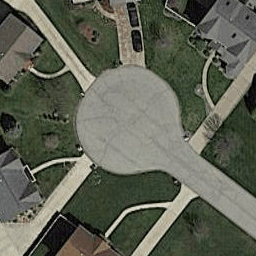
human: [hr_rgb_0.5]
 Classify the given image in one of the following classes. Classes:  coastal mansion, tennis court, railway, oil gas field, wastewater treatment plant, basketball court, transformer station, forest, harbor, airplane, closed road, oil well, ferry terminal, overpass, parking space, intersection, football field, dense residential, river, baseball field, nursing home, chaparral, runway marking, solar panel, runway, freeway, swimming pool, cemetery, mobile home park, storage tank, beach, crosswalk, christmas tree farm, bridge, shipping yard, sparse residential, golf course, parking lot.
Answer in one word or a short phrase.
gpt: closed road